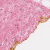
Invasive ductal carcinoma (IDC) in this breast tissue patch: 0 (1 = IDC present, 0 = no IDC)